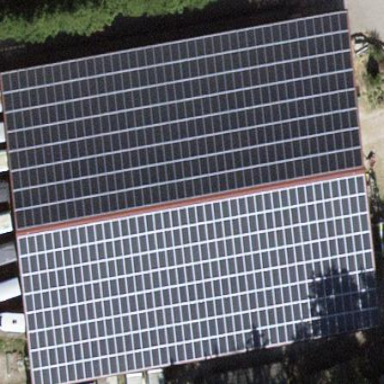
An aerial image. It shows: Solar power generator using photovoltaic panels.